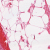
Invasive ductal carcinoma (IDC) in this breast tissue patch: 0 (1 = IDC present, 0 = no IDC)